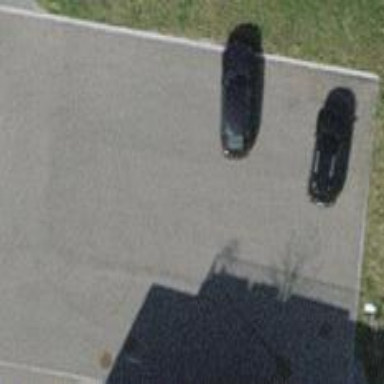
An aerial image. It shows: Parking lane area.